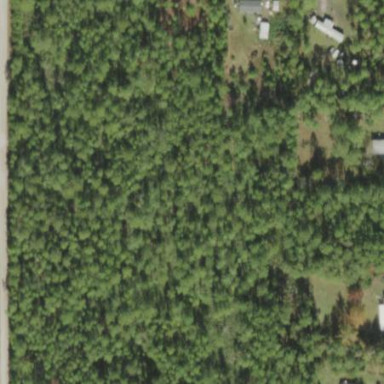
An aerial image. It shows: Woodland with needle-leaved trees.